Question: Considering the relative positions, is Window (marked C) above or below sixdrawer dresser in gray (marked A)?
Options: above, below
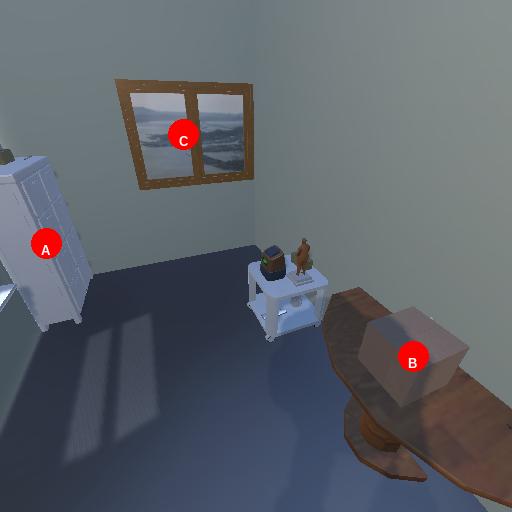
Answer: above